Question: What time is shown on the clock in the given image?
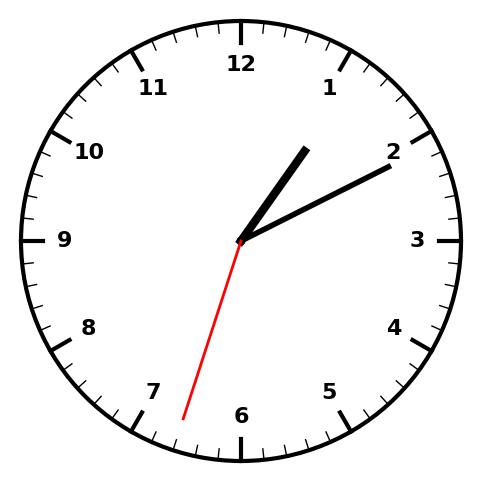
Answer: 01:10:33